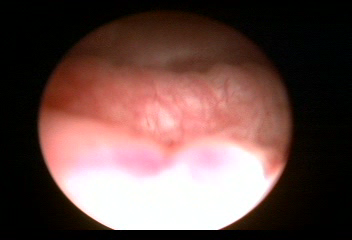
Modality: WLC
Class: Normal mucosa
Bladder cancer association: No